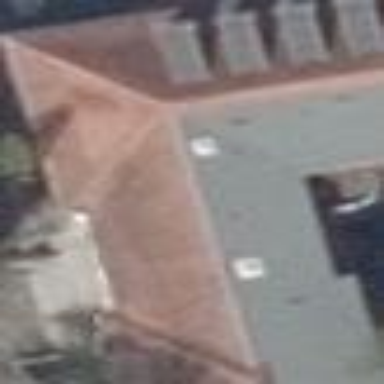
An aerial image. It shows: Apartment building with hipped roof.